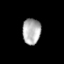
Tissue: prostate
Cell type: Endothelial cells
Senescence score: 0.6852
Nuclear area (px): 463
Mean DAPI intensity: 175.901